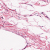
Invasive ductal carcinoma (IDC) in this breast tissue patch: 0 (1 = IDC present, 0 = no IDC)